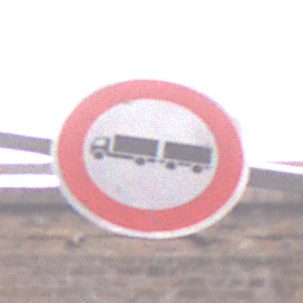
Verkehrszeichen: VerbotLastkraftwagenMitAnhaenger
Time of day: MorningAfternoon
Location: Outdoor (Urban)
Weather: Overcast
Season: NotSpecified
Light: Natural